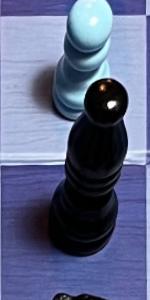
Label: Bishop_Black